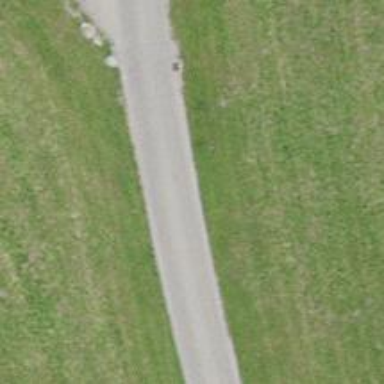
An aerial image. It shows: Unclassified road with asphalt surface.